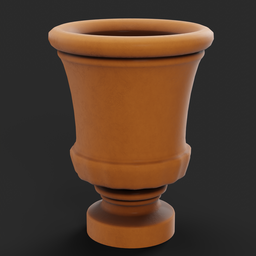
Label: decoration